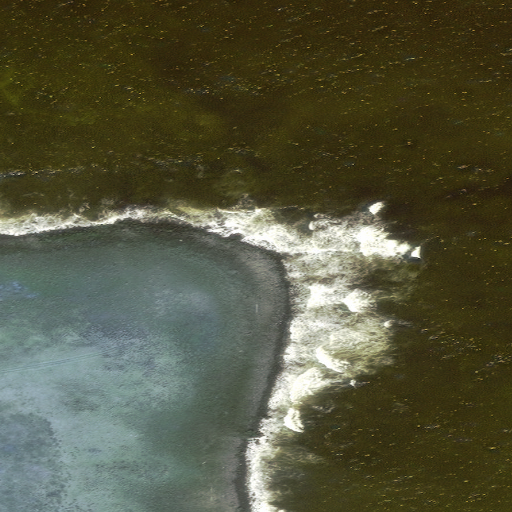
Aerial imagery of cape in Alaska named Northeast Point containing only unknown